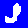
Digit: 3